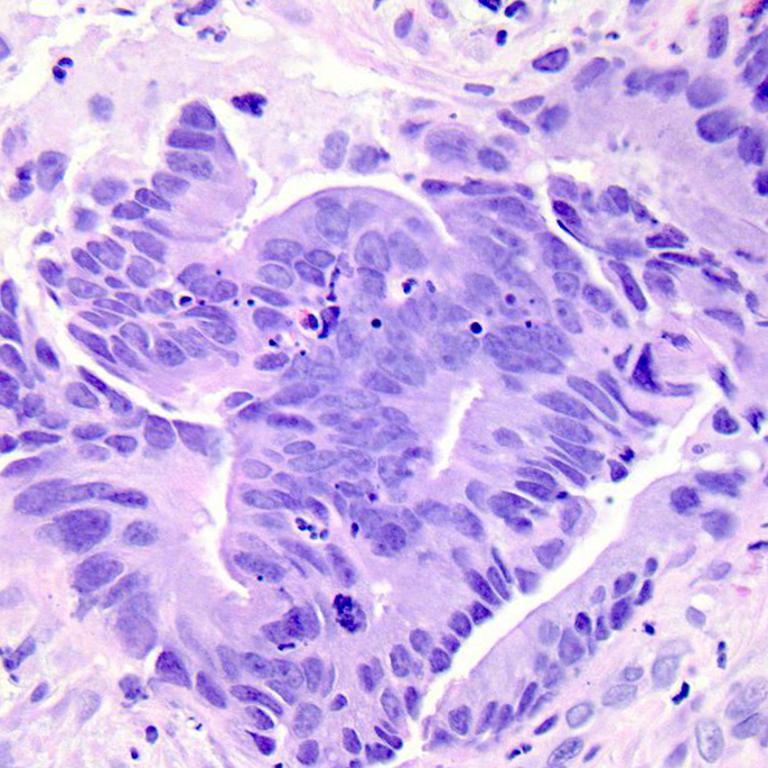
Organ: colon
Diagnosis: adenocarcinomas